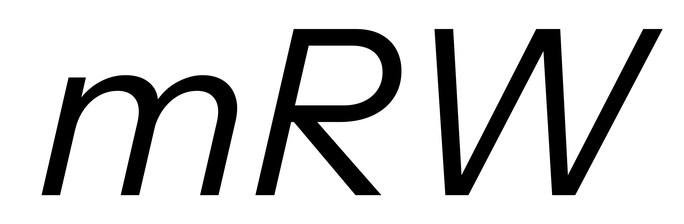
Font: InstrumentSans-Italic_Italic